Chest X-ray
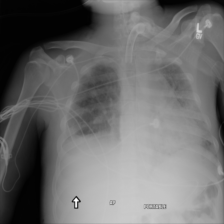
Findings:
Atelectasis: negative
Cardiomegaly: negative
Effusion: negative
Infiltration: positive
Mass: negative
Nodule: negative
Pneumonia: negative
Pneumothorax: negative
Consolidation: negative
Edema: negative
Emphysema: negative
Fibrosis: negative
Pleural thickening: negative
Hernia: negative